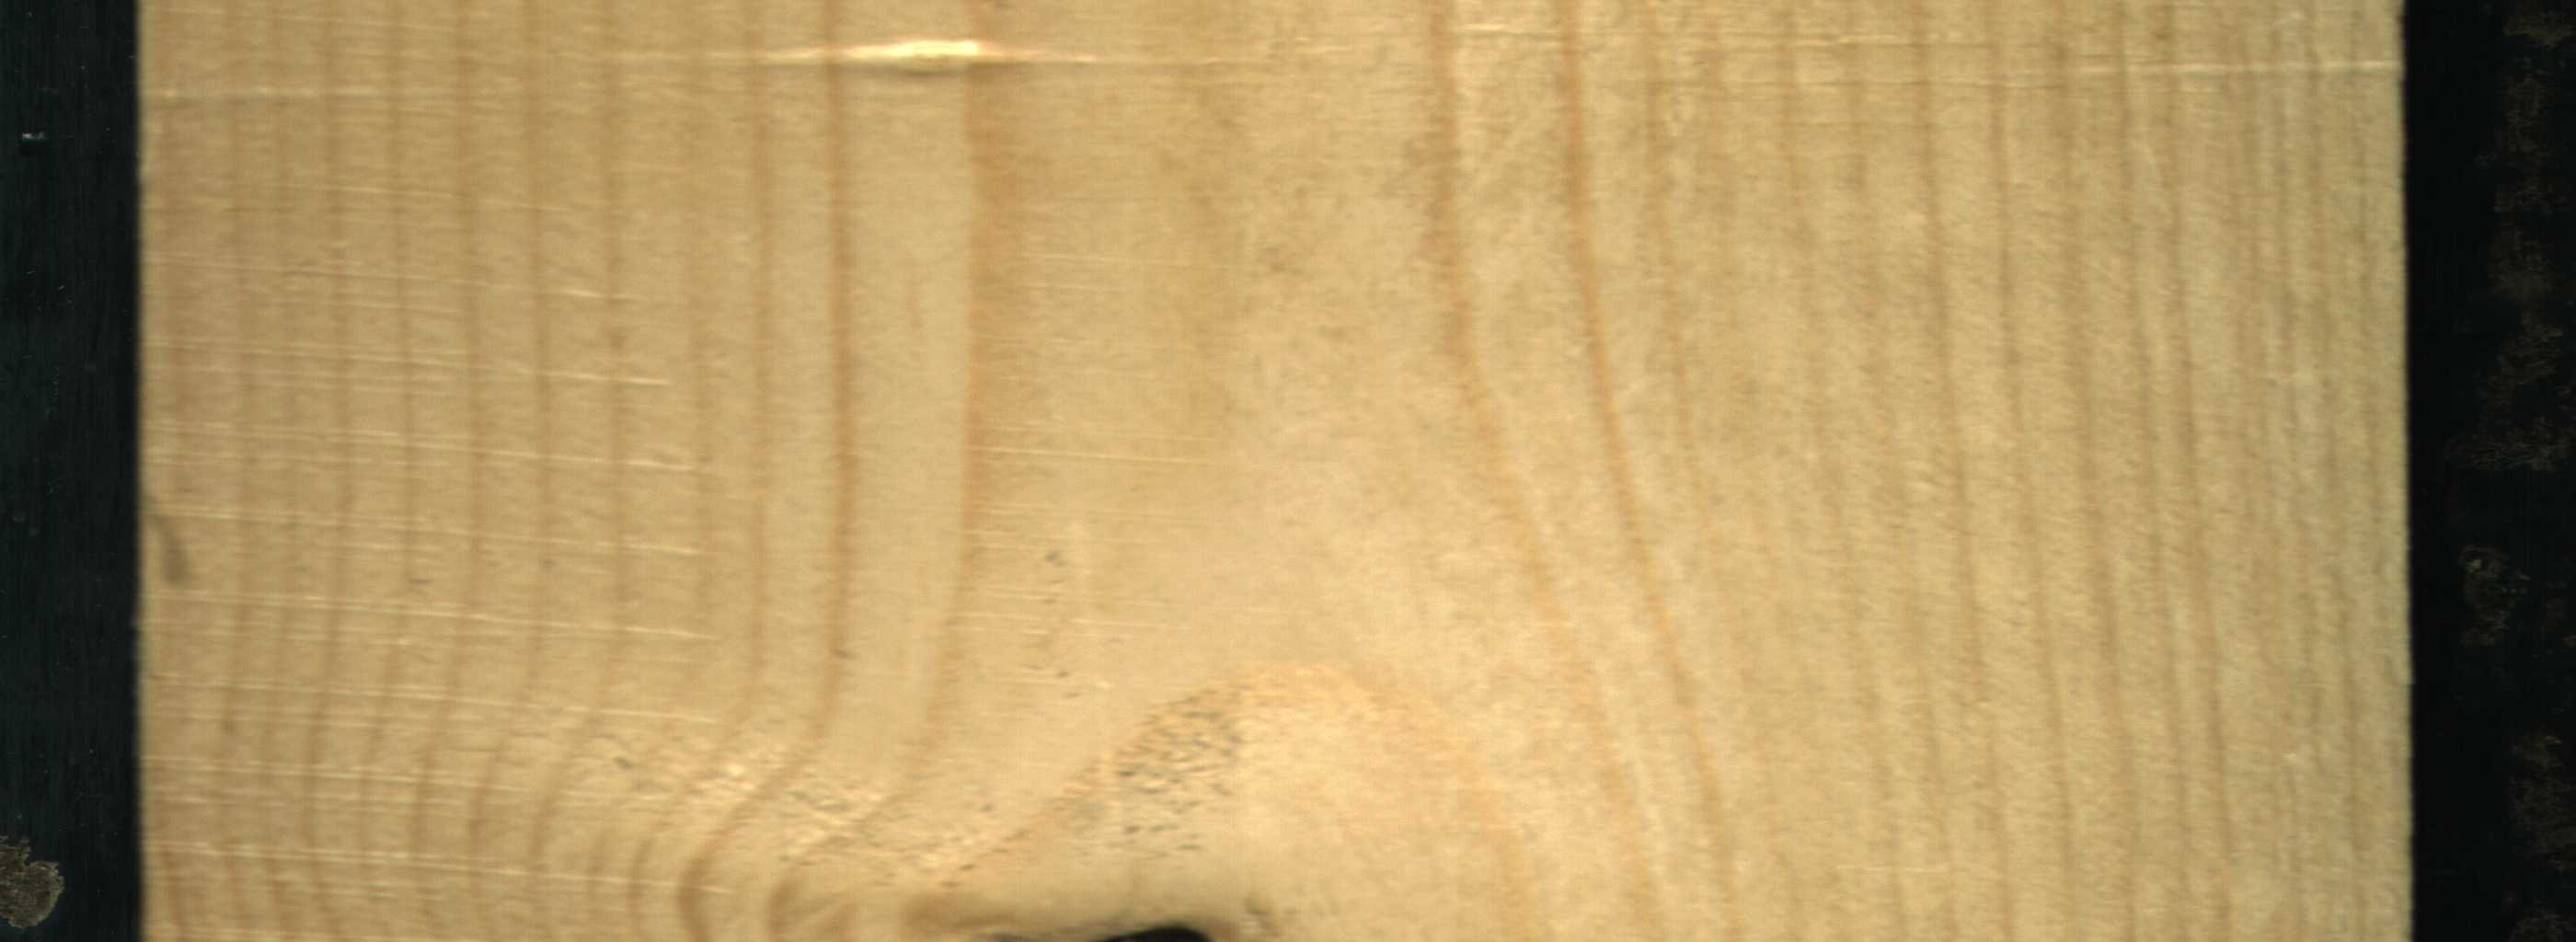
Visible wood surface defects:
Dead_Knot